Here is the raw acceleration-versus-time signal recorded on a bearing housing. Determine the bearing's health state. Answer with exactly one of: normal, inner_race, outer_race, ball.
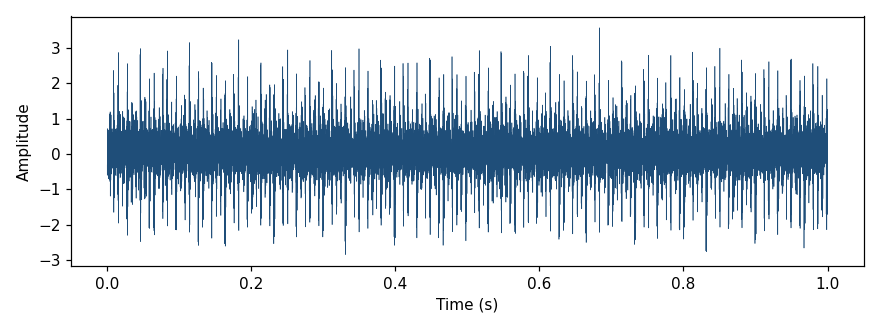
Answer: inner_race